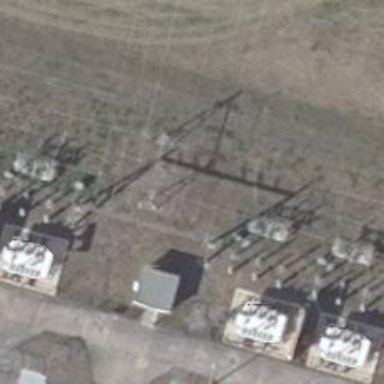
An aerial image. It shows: Power line carrying busbar.